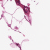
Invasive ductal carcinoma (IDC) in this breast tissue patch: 0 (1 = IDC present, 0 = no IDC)